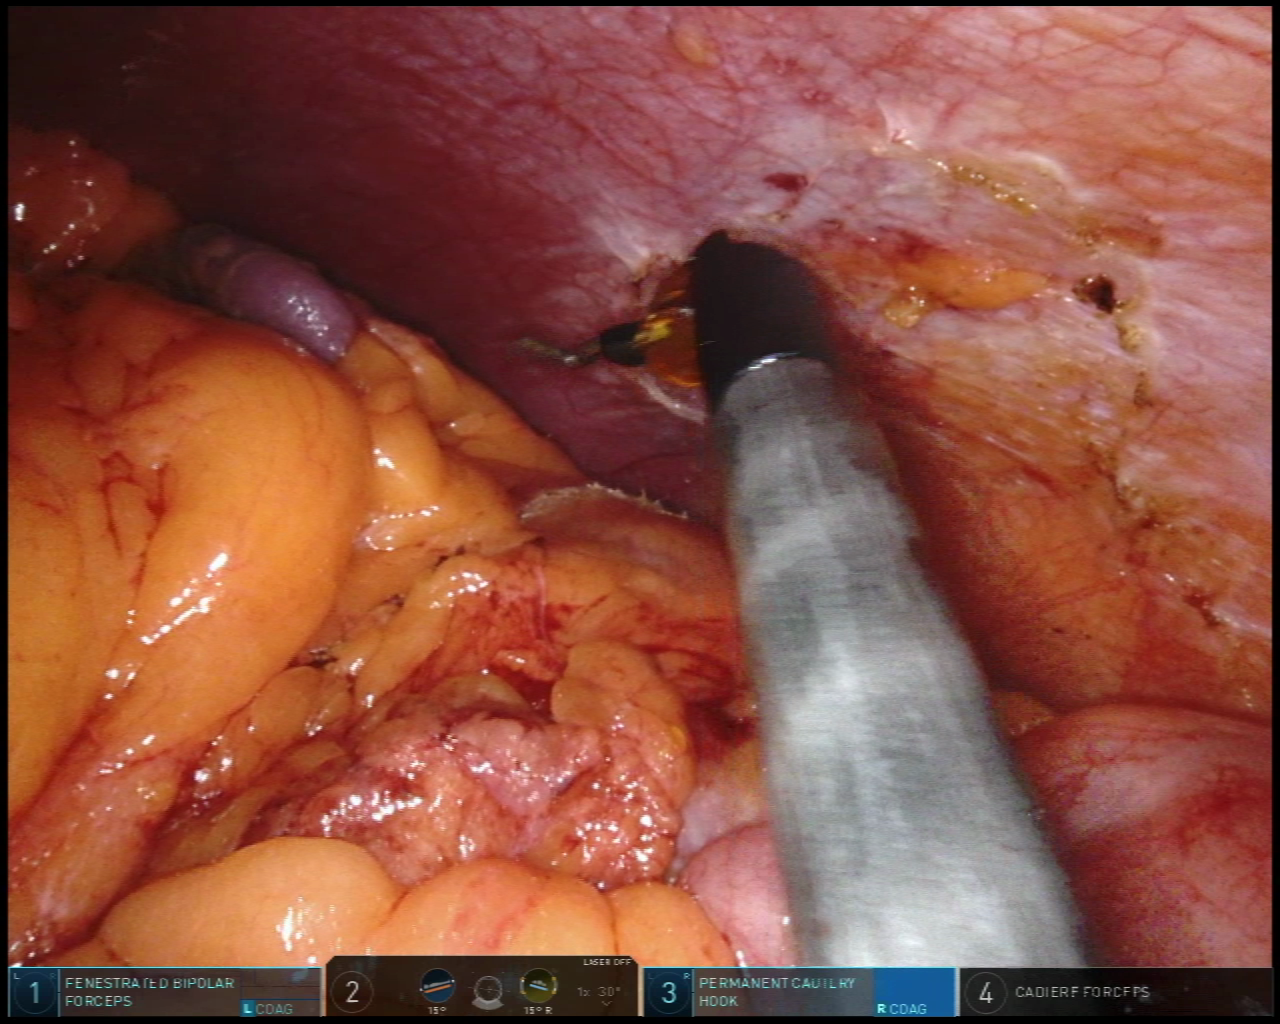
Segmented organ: spleen
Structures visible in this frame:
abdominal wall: yes
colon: yes
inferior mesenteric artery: no
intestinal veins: no
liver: no
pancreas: no
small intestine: no
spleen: yes
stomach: no
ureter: no
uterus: no
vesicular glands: no